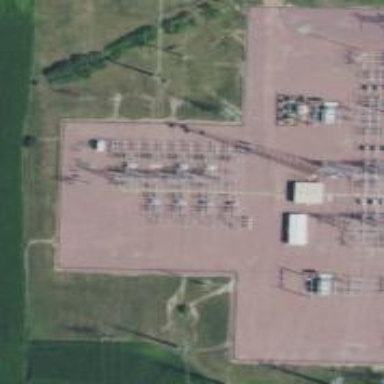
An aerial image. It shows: Switch used for power control.